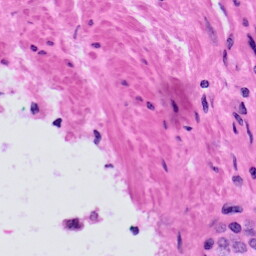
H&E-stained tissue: Prostate